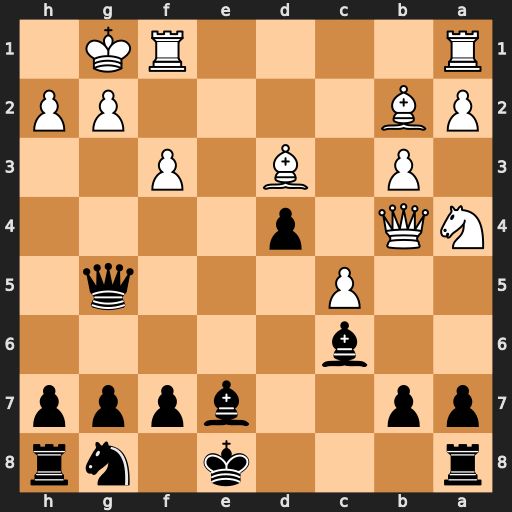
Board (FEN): r3k1nr/pp2bppp/2b5/2P3q1/NQ1p4/1P1B1P2/PB4PP/R4RK1
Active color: b
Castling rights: kq
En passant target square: -
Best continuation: Qe3+ Kh1 Qxd3